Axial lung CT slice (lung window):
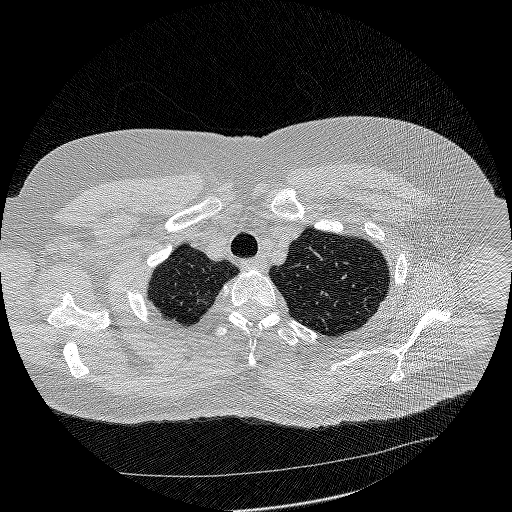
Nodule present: no